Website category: book
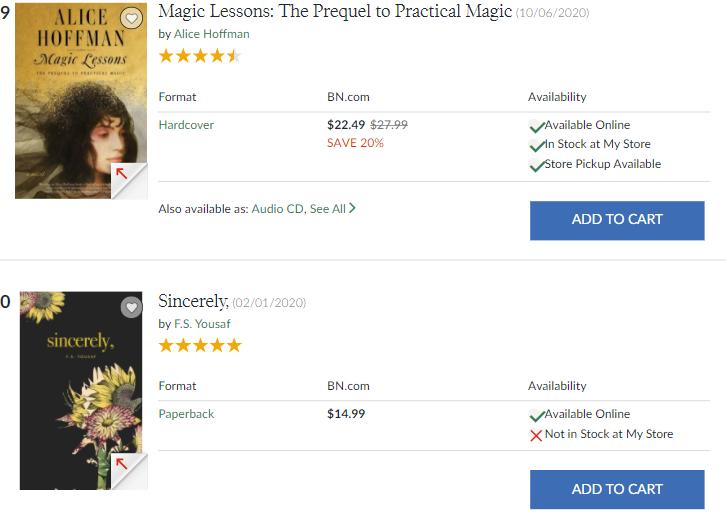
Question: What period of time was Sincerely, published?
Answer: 02/01/2020

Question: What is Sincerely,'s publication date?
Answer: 02/01/2020

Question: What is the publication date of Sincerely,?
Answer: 02/01/2020

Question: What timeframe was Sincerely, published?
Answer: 02/01/2020

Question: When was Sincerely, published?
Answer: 02/01/2020

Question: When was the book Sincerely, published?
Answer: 02/01/2020

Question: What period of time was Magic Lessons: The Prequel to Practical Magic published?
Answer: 10/06/2020

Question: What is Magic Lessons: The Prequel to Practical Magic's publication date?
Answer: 10/06/2020

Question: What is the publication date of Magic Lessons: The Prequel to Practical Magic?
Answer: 10/06/2020

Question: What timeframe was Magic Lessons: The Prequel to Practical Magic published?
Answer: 10/06/2020

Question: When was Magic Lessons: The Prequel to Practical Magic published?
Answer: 10/06/2020

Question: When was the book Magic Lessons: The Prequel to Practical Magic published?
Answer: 10/06/2020

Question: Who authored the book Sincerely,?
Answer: F.S. Yousaf

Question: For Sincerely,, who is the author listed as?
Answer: F.S. Yousaf

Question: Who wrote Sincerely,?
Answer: F.S. Yousaf

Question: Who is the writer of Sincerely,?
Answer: F.S. Yousaf

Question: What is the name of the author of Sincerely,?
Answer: F.S. Yousaf

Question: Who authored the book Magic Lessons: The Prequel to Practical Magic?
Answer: Alice Hoffman

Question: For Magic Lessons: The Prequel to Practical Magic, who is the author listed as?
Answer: Alice Hoffman

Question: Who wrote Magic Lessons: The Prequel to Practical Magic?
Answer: Alice Hoffman

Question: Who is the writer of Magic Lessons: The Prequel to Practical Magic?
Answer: Alice Hoffman

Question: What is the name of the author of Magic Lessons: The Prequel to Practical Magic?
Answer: Alice Hoffman

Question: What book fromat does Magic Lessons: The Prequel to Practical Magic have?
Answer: Hardcover

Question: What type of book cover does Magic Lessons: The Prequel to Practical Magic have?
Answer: Hardcover

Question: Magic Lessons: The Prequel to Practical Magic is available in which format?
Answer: Hardcover

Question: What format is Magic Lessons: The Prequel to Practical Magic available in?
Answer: Hardcover

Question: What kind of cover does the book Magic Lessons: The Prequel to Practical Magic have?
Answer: Hardcover

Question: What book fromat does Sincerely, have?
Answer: Paperback

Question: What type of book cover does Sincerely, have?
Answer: Paperback

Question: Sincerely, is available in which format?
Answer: Paperback

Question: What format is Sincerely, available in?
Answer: Paperback

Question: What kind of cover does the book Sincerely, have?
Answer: Paperback

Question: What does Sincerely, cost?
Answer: $14.99

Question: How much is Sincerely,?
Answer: $14.99

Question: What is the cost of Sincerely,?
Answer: $14.99

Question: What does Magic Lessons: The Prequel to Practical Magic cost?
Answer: $22.49

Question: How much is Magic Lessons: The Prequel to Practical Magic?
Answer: $22.49

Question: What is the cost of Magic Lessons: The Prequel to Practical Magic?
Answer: $22.49

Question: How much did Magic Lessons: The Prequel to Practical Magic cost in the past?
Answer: $27.99

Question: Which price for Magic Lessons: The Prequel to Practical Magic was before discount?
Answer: $27.99

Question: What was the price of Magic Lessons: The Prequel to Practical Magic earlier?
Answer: $27.99

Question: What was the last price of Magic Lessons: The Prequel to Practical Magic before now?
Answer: $27.99

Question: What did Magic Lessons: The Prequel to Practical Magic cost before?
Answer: $27.99

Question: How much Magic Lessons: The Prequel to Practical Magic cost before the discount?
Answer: $27.99

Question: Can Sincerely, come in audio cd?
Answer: no

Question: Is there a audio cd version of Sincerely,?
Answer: no

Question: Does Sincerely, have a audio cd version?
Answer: no

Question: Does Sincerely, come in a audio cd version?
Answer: no

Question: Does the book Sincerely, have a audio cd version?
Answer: no

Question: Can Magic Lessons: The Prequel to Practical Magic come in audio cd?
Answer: yes

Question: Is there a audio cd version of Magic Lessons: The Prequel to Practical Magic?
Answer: yes

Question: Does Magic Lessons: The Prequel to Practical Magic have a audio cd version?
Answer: yes

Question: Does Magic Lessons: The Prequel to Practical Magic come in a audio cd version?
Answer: yes

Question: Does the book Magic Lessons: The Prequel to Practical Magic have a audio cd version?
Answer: yes

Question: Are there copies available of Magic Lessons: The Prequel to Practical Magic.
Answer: yes

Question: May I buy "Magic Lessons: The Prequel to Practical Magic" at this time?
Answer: yes

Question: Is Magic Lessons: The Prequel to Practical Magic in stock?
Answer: yes

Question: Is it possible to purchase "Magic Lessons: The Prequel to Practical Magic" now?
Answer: yes

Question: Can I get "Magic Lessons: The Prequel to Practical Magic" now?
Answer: yes

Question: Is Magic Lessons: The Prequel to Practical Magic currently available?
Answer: yes

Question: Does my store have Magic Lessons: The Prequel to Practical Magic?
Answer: yes

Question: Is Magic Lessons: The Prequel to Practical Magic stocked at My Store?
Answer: yes

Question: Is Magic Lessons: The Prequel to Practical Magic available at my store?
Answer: yes

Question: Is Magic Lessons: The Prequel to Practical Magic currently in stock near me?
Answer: yes